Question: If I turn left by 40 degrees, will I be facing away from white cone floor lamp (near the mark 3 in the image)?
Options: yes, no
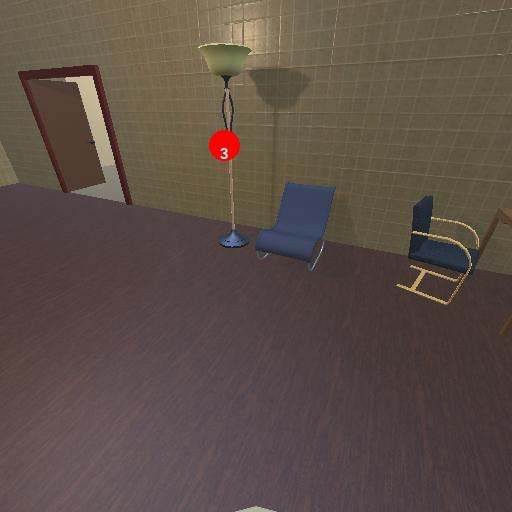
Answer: yes